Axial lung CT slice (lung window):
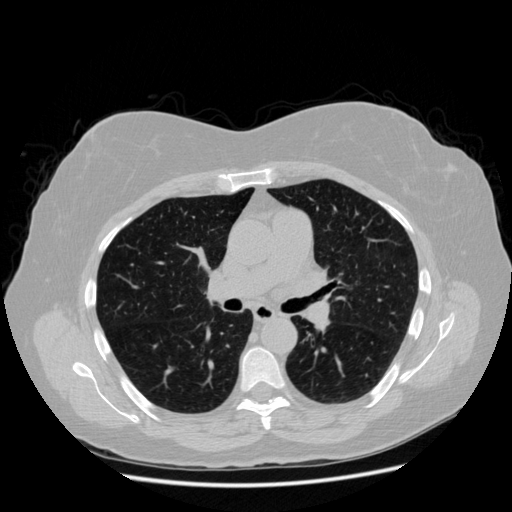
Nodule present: no